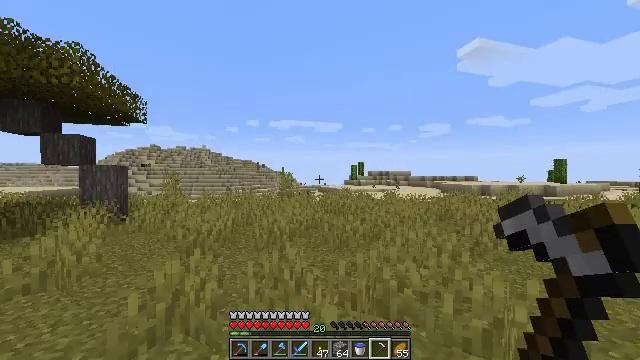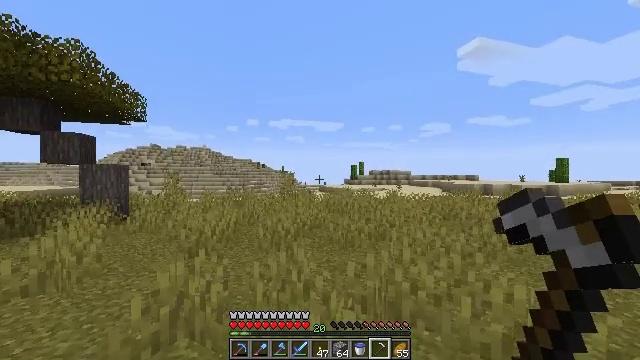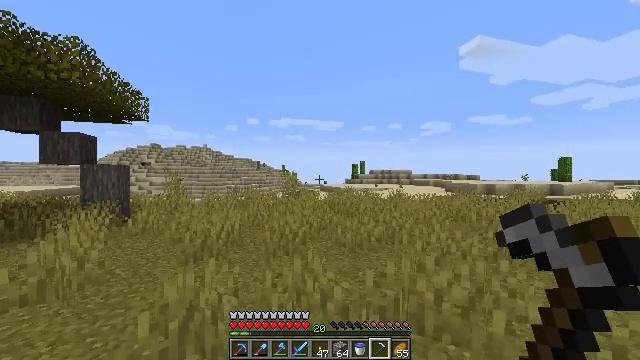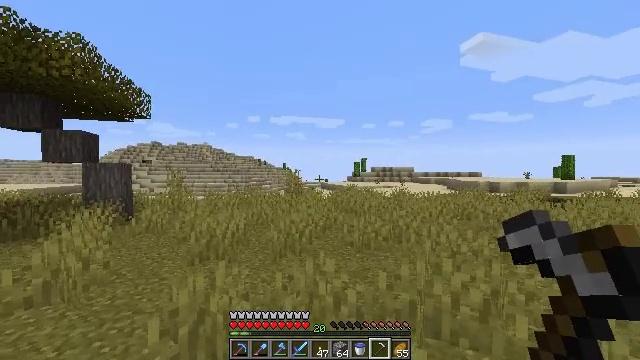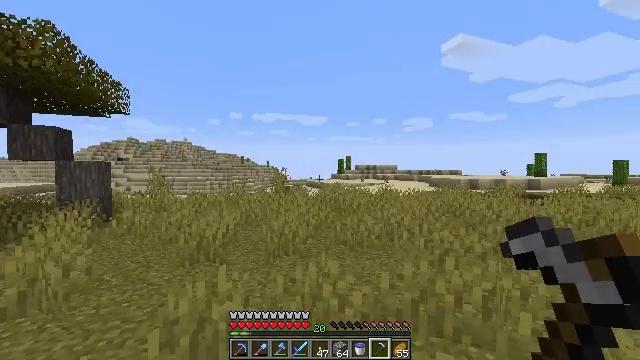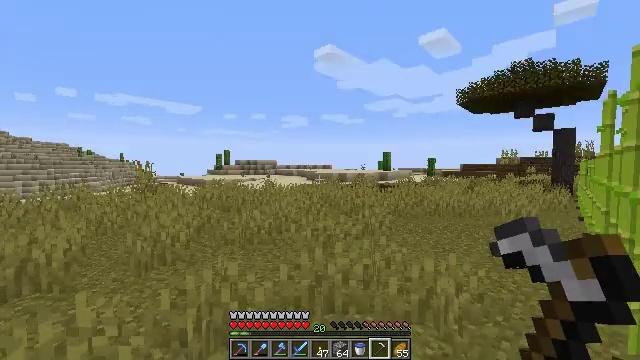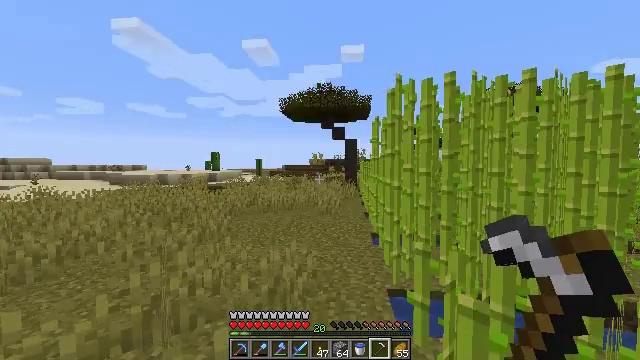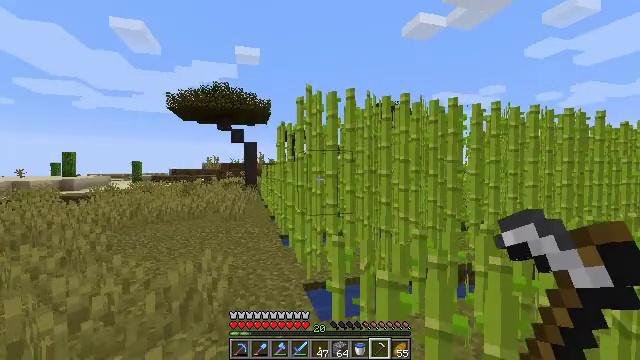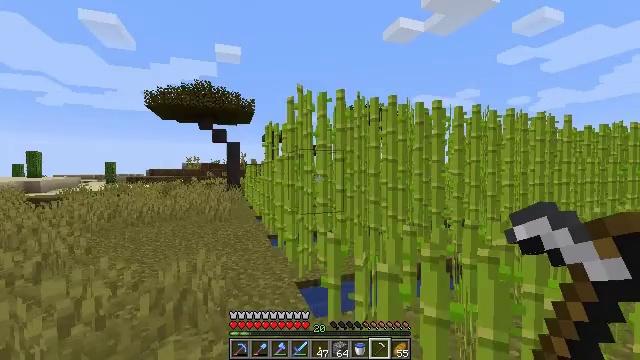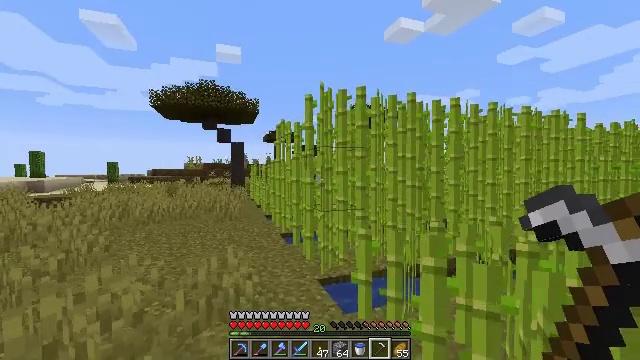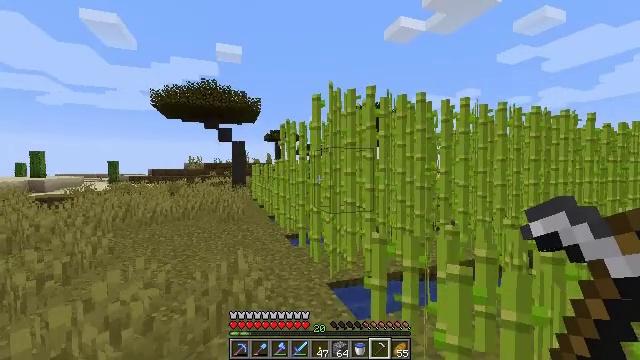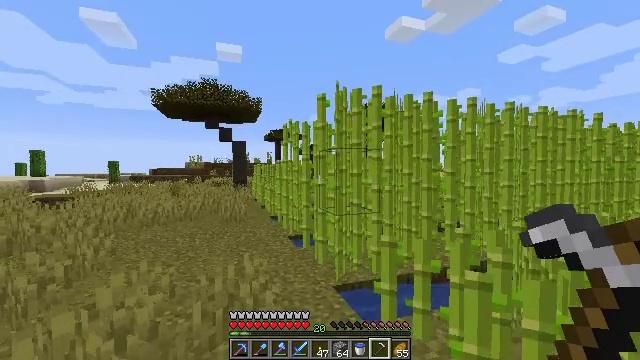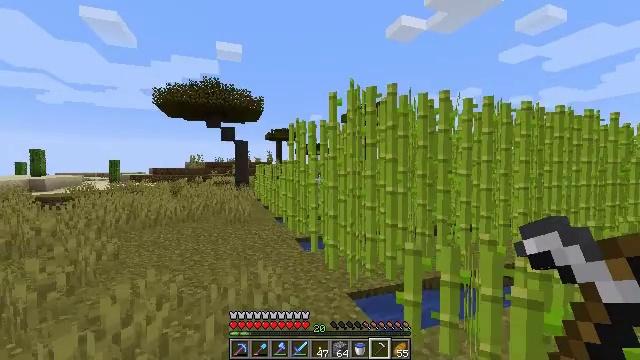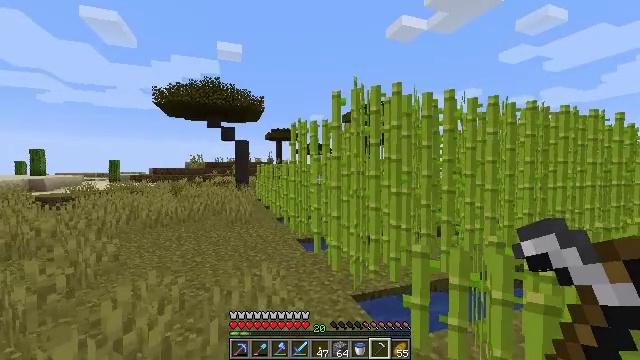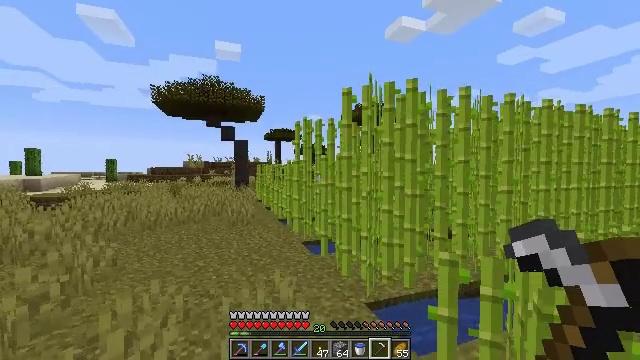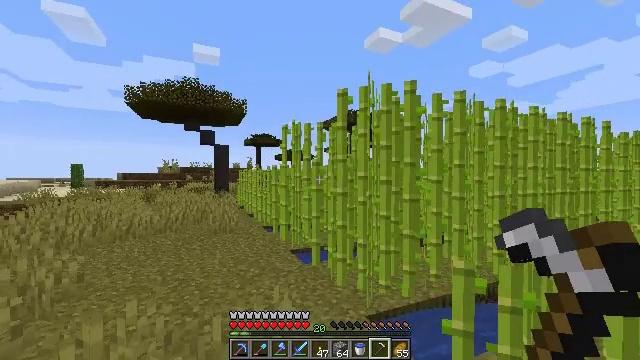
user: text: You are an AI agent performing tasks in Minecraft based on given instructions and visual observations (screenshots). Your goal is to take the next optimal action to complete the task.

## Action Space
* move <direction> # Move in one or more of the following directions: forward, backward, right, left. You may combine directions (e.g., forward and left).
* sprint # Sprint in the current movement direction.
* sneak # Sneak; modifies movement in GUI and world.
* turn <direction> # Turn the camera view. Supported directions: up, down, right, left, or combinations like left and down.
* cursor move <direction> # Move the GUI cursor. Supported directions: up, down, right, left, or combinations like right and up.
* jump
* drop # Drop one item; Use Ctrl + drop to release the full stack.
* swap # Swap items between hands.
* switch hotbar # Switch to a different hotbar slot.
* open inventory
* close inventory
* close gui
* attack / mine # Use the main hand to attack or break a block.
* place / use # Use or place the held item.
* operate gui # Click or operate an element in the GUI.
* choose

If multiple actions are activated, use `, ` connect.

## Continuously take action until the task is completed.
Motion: motion action
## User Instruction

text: Cut down the sugar cane stalks.
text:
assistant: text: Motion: move forward and move left
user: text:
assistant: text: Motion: move forward and move left
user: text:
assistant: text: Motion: move left
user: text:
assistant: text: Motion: move left, turn right
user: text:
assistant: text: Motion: move left, turn right and down
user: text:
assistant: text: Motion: move left, turn right
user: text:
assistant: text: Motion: move left, turn right
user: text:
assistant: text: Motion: move left, turn right
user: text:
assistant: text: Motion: move forward and move left
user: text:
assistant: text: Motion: move forward and move left
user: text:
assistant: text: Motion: move forward and move left
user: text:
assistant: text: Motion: move forward and move left
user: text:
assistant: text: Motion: move forward and move left
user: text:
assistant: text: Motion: move forward and move left
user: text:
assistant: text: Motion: move forward and move left, turn right and up
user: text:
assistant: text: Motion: move forward and move left, turn right
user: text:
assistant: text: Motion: move left, turn right
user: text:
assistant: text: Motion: move left, turn right
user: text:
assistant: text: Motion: move forward and move left, turn right
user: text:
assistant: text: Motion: move forward and move left
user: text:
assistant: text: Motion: move forward and move left, turn right
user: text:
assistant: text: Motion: move forward and move left, turn right
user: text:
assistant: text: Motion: move forward and move left, turn right
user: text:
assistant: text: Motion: move forward and move left, turn right
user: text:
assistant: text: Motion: move forward and move left, turn right
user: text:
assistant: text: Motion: move forward and move left, turn right
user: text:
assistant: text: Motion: move forward, turn right
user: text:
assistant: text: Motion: move forward, turn down
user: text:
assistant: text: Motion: move forward, attack / mine
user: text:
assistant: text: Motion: move forward, turn right, attack / mine